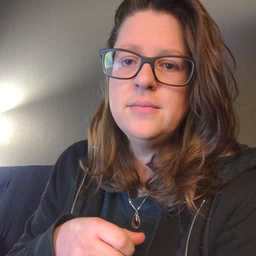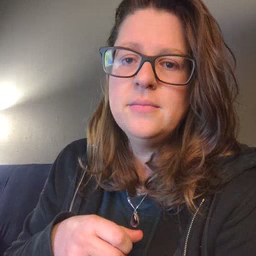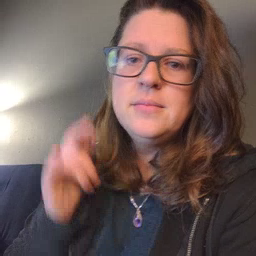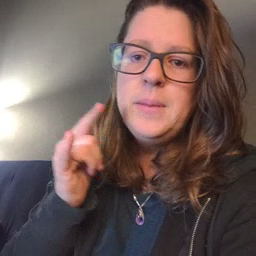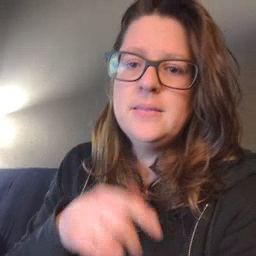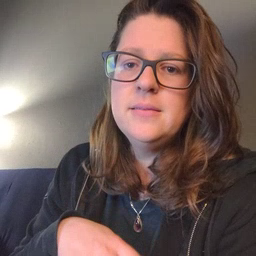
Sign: airplane